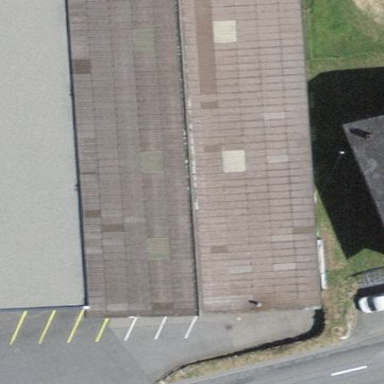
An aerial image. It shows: Industrial building.